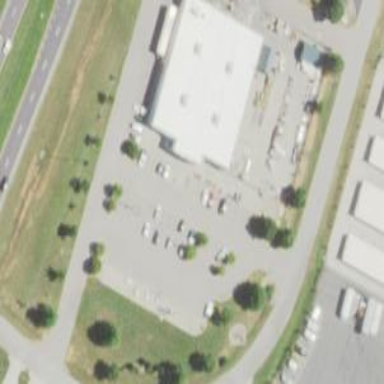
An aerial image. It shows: Retail building that serves as country store.